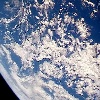
Label: cloud